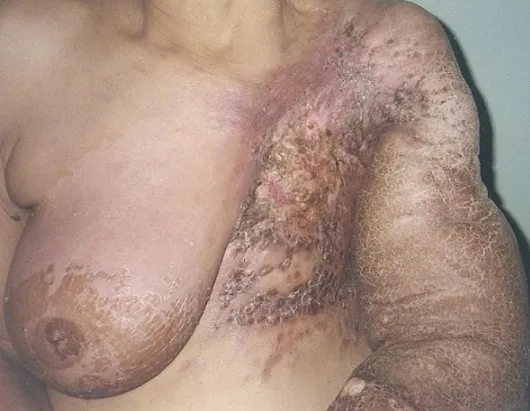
Angiosarcoma extending on the chest wall.
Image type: medical_photograph (skin_photograph)